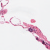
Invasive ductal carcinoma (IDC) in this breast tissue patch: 0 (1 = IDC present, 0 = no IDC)